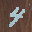
Label: 4